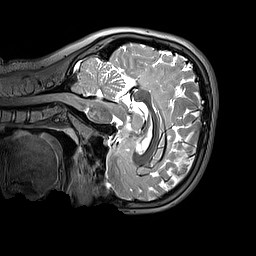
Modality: T2w
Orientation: sagittal
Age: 11
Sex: male
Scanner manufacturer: siemens
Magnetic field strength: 3 T
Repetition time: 3.2 s
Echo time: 0.408 s